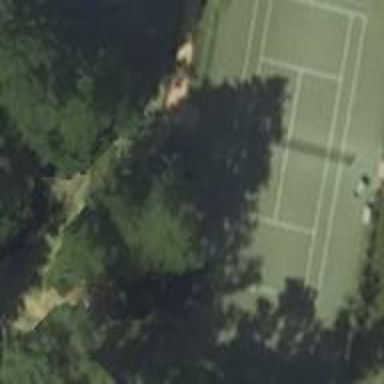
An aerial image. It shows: Tennis court in leisure pitch.